Question: I have a strange crash on my app.
On my layout, I have a TextView independent of my viewPager, which is with the property 'android:layout_below', so, the TextView's parent is a RelativeLayout with ID , and ViewPager as well:

Now, when I change the adapter of my ViewPager, I'm changing the TextView's text at the same time, and I get the following 'IllegalStateException':
'''
ChiamataPOST chiamata = new ChiamataPOST(WSEntity); // My AsyncTask
chiamata.execute(WS); // I execute it
cittaSceltaTV.setText("whatever text"); // and I change my textView, I've tried to do it before and after the AsyncTask.
'''
> java.lang.IllegalStateException: The application's PagerAdapter changed the adapter's contents without calling PagerAdapter#notifyDataSetChanged! Expected adapter item count: 4, found: 0
but if I comment the TextView's 'setText()''s function, it works perfectly.
Is that strange? am I wrong?
Thanks in advance.
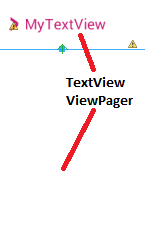
Answer: Call notifyDataSetChanged() on your PageAdapter before calling the setText() on your text view. like below
'''
notifyDataSetChanged();
cittaSceltaTV.setText("whatever text");
'''
I believe as soon as you call the call the setText(), it's trying to update the list and it throws the IllegalStateException because it notices a discrepancy between the expected item count and the actual one. see below.
'''
Expected adapter item count: 4, found: 0
'''